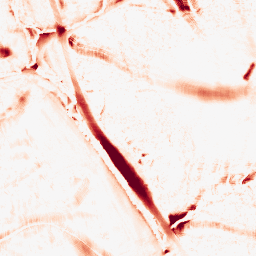
Category: morphological
Decomposition family: morphological_ellipse
Decomposition parameters: operation: opening
width: 30
height: 30
Upsampling method: cubic_catmull_rom
Upsampling parameters: scale: 8
Upsampling scale: 8